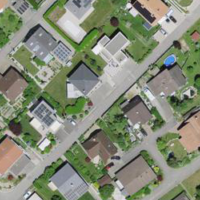
EUNIS habitat code: 54
Species observed at this site:
Oxalis corniculata
Convallaria majalis
Aquilegia vulgaris